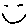
Label: smiley face